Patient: sex M, age 25
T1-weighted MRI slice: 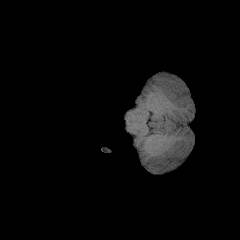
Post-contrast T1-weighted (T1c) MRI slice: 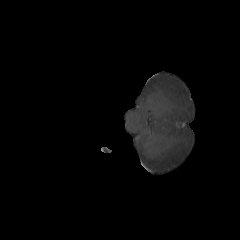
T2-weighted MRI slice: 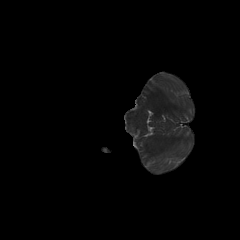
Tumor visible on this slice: no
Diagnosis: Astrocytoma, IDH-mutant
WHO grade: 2